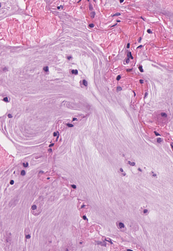
Tumor epithelial tissue: no
Tumor-associated stroma tissue: no
Normal tissue: yes